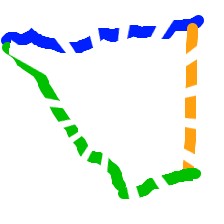
Shape: trapezoid